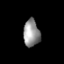
Tissue: prostate
Cell type: T cells
Senescence score: 0.2948
Nuclear area (px): 436
Mean DAPI intensity: 146.661